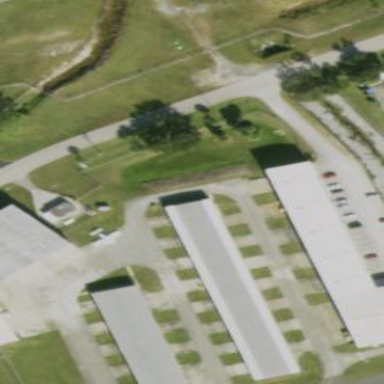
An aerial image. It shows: Hangar located at airport.